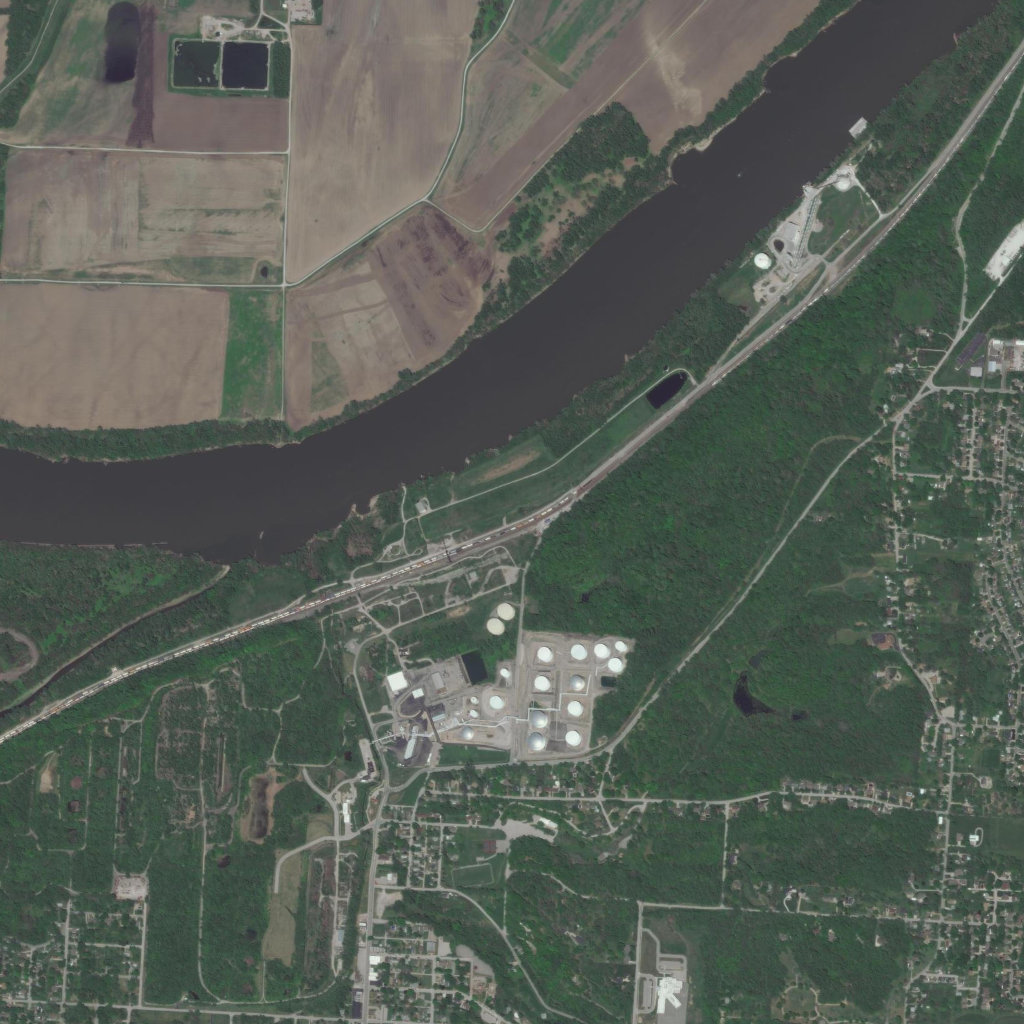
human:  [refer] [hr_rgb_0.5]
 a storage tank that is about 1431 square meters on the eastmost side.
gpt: <box>[[81, 16, 83, 18, 0]]</box>

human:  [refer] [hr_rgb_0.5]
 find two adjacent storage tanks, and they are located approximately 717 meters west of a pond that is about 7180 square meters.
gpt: <box>[[47, 58, 50, 62, 0]]</box>